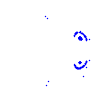
Particle: kaon